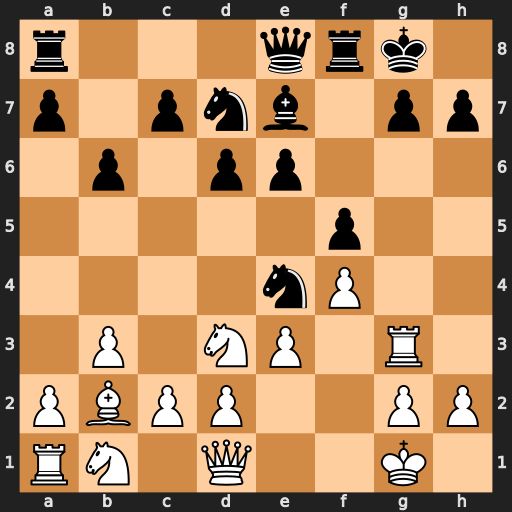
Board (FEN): r3qrk1/p1pnb1pp/1p1pp3/5p2/4nP2/1P1NP1R1/PBPP2PP/RN1Q2K1
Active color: w
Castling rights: -
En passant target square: -
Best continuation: Rxg7+ Kh8 Rxe7+